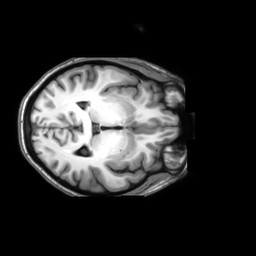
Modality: T1w
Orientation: axial
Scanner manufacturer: philips
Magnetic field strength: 3 T
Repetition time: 0.0123 s
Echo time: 0.003475 s